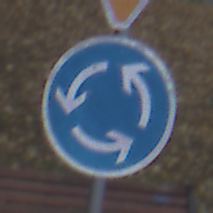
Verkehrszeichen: Kreisverkehr
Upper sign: VorfahrtGewaehren
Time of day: MorningAfternoon
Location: Outdoor (Urban)
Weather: Overcast
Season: NotSpecified
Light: Natural